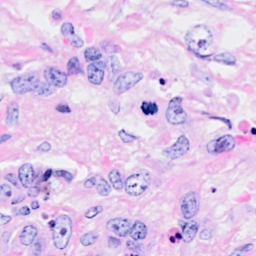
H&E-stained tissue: Breast